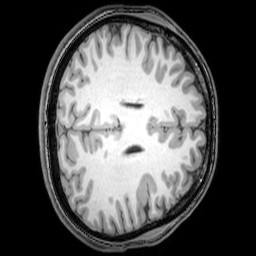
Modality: T1w
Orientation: axial
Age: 26
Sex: female
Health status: healthy
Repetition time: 0.081 s
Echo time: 0.037 s